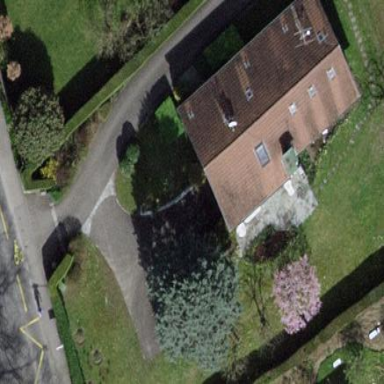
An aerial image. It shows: Garden enclosed by fence.